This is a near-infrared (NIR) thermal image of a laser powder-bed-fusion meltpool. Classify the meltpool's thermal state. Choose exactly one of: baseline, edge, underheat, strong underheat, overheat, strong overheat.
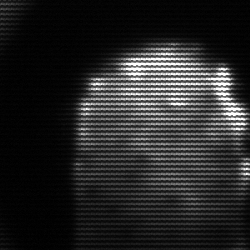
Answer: baseline